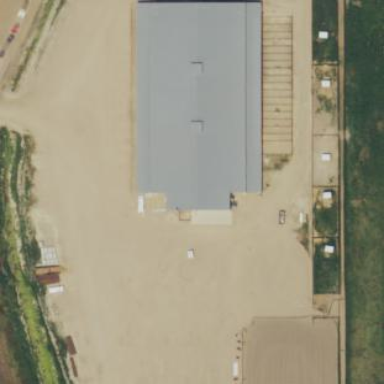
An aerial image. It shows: Building located near equestrian pitch.